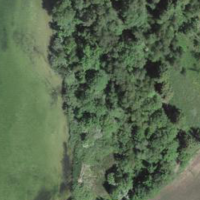
EUNIS habitat code: 55
Species observed at this site:
Juniperus communis
Geum rivale
Filipendula ulmaria